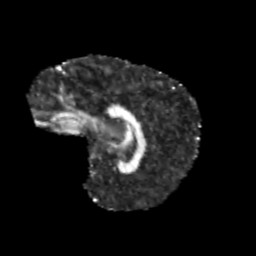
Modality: FA
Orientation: sagittal
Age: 12
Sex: male
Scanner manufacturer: siemens
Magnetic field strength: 3 T
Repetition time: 3.8 s
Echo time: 0.07 s